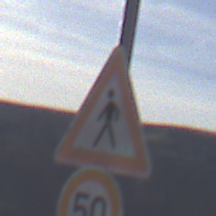
Verkehrszeichen: FussgaengerRechts
Zusatzzeichen unten: Geschwindigkeit50
Umgebung: Outdoor, Nature
Tageszeit: MorningAfternoon
Wetter: PartlyCloudy
Licht: Natural
Jahreszeit: NotSpecified
Kontrast: HighContrast